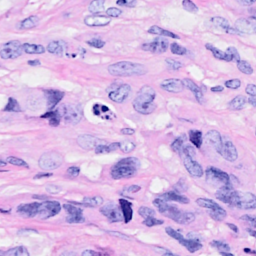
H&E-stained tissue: Breast